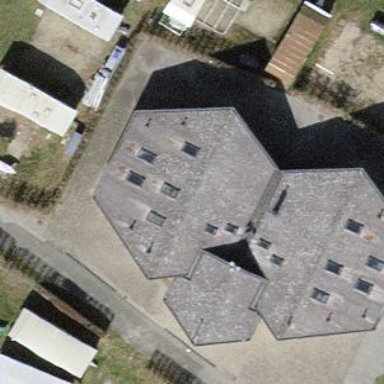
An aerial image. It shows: Bungalow with gabled roof.